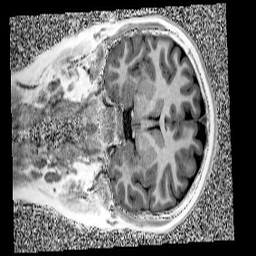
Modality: UNIT1
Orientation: coronal
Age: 10
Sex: female
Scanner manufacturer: siemens
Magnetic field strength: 3 T
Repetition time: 4 s
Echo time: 0.00299 s